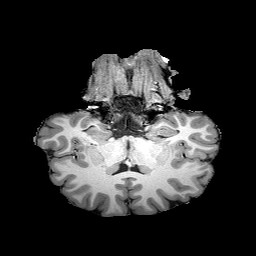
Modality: T1w
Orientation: sagittal
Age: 22
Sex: male
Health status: healthy